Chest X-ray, PA view. Patient: 51 years old, sex F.
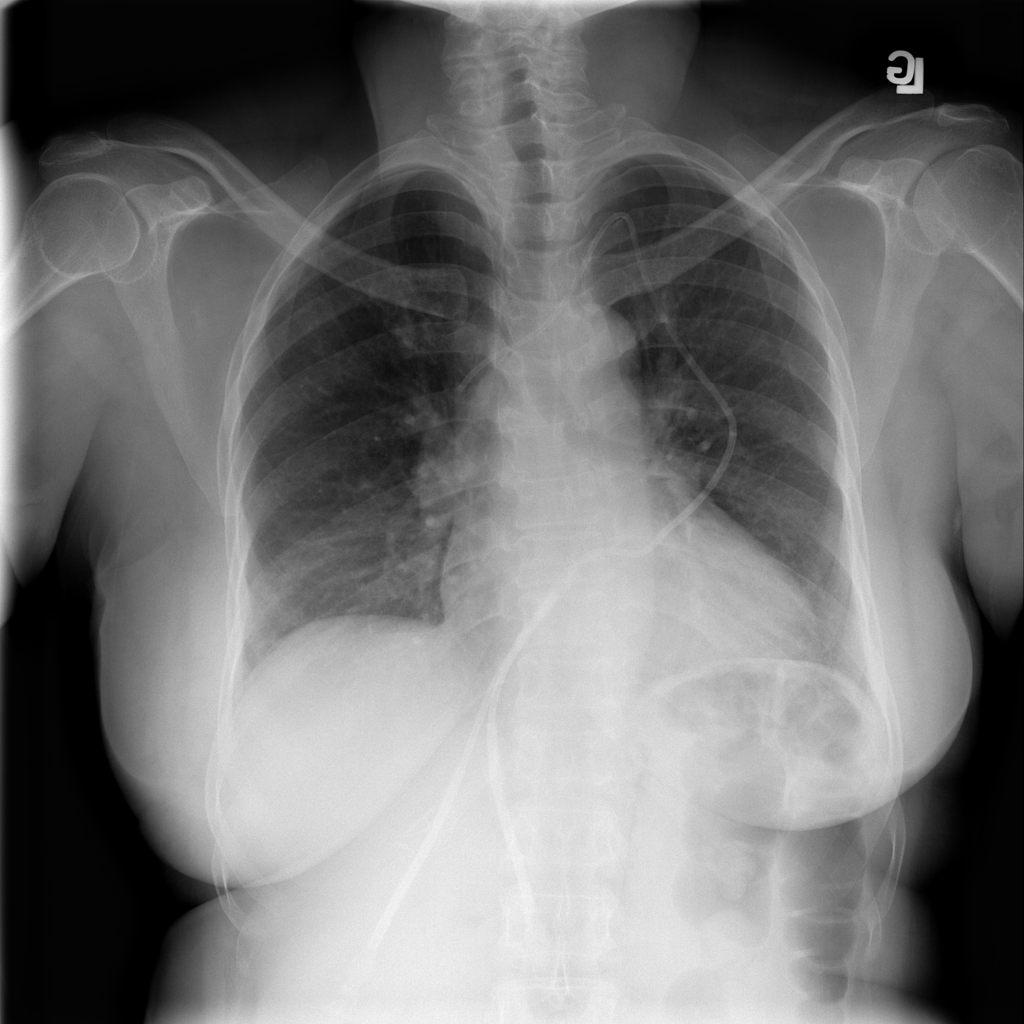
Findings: No Finding